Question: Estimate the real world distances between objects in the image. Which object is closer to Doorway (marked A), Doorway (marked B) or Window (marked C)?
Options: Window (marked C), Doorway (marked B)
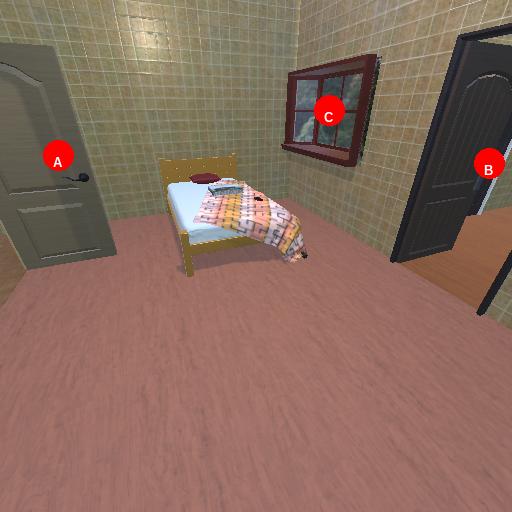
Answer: Window (marked C)